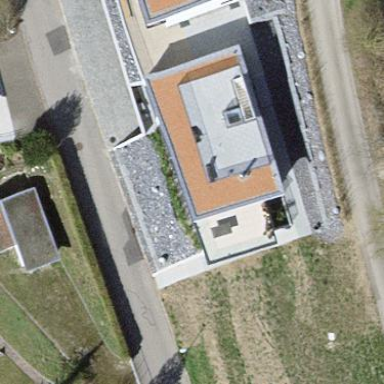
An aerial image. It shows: Building.